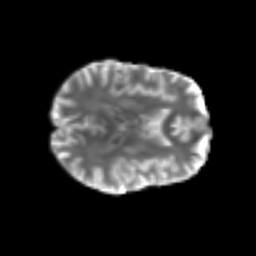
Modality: T2w
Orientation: axial
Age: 44
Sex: male
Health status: ill
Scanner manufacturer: siemens
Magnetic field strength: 3 T
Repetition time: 8.7 s
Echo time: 0.11 s